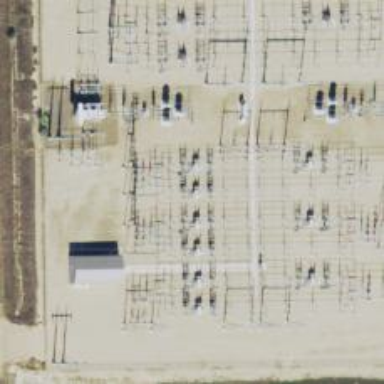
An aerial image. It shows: Switch for power supply.